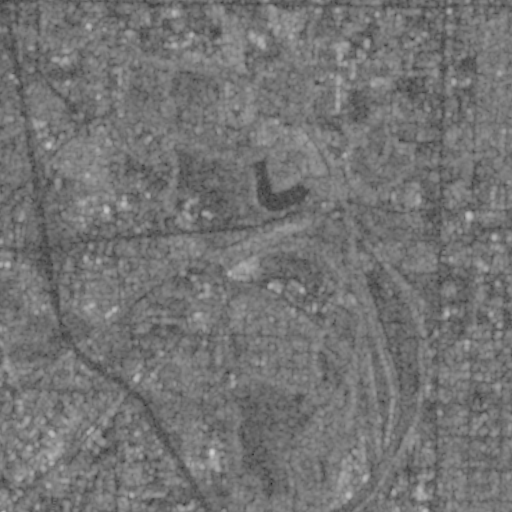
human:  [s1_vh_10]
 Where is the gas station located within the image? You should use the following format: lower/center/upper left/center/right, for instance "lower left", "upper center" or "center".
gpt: The gas station is located in the upper of the image.
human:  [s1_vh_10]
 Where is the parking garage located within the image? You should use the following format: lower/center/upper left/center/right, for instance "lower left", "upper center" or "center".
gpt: The parking garage is located in the center right of the image.
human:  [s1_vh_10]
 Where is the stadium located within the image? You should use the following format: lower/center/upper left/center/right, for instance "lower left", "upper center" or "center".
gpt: The stadium is located in the center right of the image.
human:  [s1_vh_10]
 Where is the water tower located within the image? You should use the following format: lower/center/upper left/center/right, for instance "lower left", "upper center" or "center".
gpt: The water tower is located in the lower left of the image.
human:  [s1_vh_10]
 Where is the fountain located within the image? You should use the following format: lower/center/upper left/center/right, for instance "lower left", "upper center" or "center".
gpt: The fountain is located in the lower right of the image.
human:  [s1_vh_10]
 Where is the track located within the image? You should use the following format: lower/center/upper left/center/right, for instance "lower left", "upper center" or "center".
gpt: There is no track in the image.

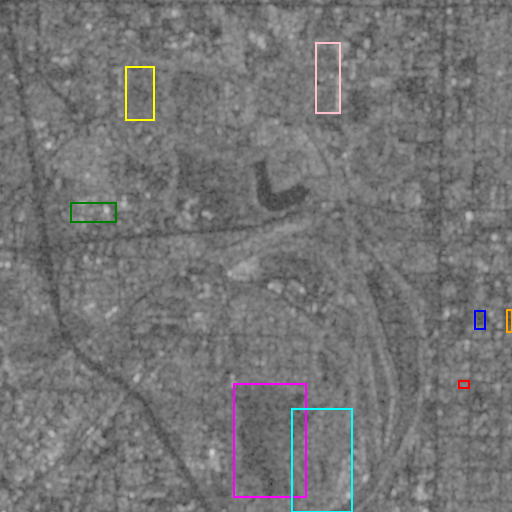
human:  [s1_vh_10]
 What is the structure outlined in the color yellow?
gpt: The structure outlined in yellow is a crop field.
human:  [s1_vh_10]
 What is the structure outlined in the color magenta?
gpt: The structure outlined in magenta is a landfill.
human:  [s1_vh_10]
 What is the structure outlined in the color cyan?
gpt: The structure outlined in cyan is a park.
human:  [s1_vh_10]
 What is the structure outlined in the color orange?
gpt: The structure outlined in orange is a parking garage.
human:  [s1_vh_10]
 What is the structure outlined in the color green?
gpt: The structure outlined in green is a parking lot.
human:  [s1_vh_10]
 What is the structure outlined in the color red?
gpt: The structure outlined in red is a power substation.
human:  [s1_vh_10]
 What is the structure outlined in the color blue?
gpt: The structure outlined in blue is a stadium.
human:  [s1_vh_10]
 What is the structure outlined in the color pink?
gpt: The structure outlined in pink is a building.
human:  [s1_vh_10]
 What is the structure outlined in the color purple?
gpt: There is no purple outline.